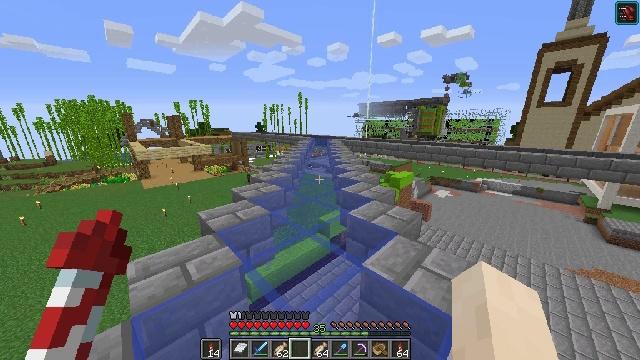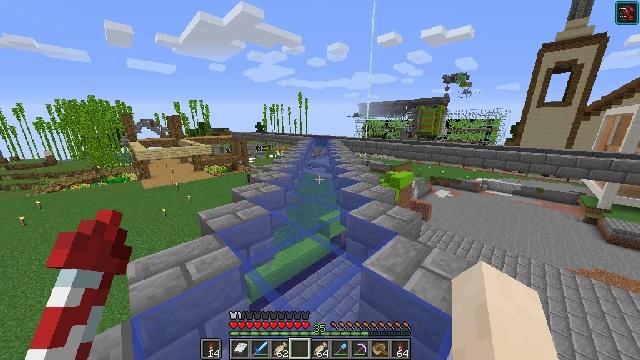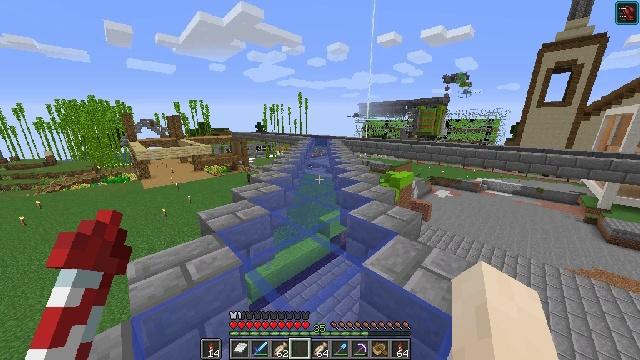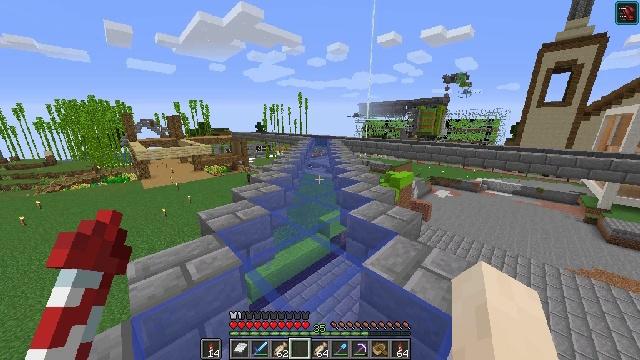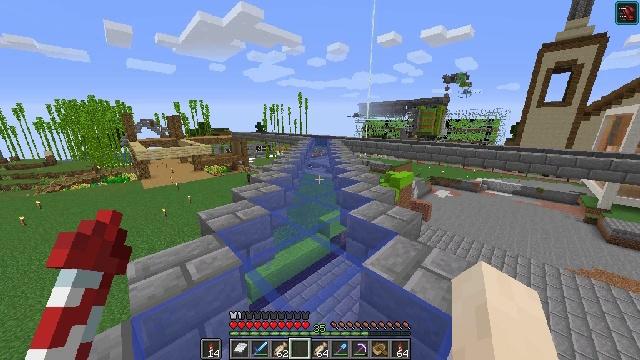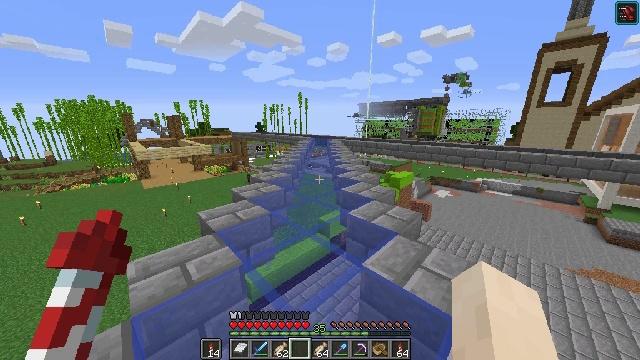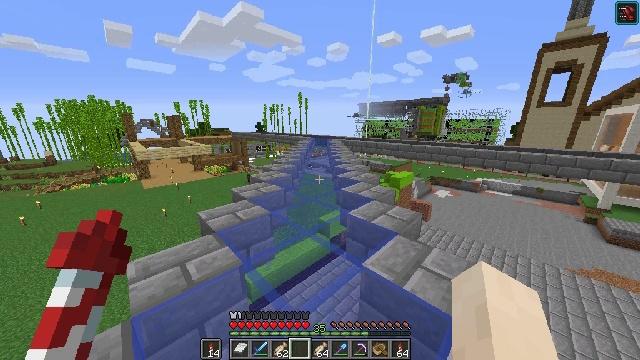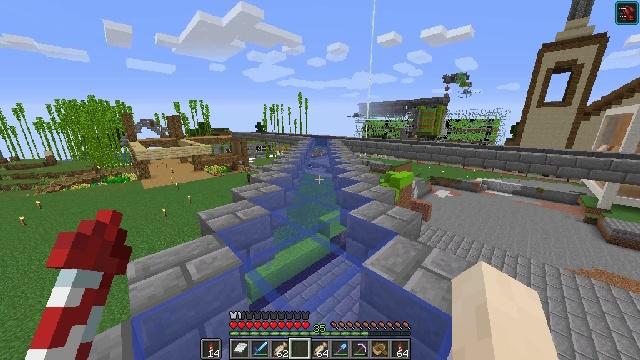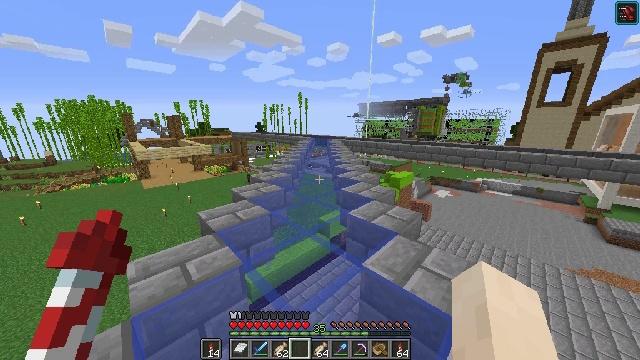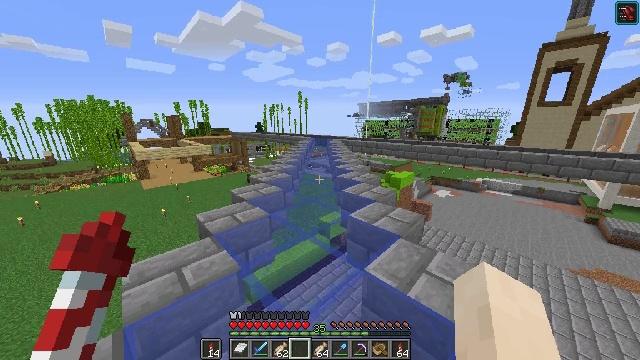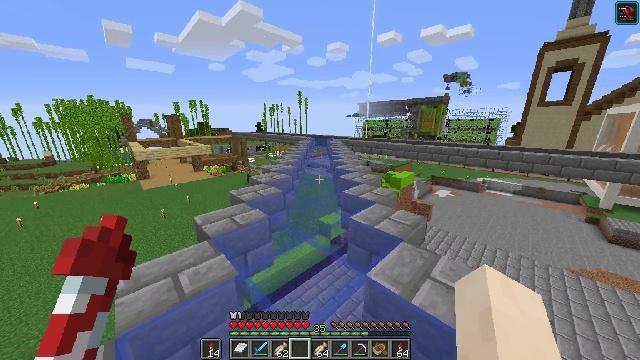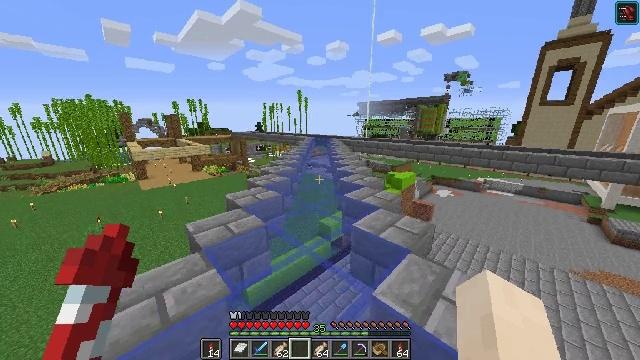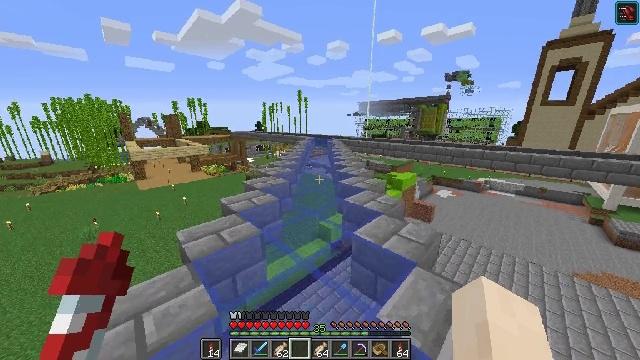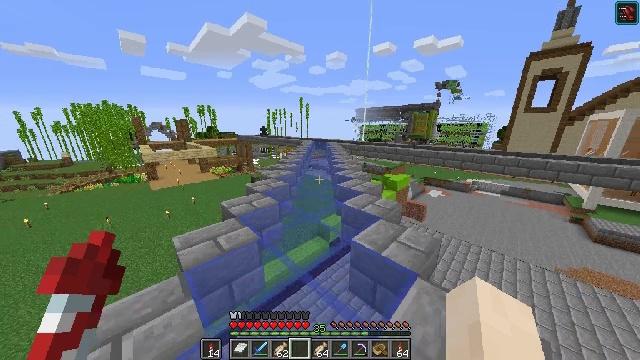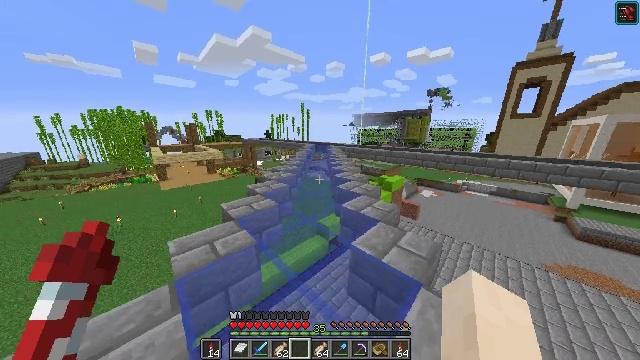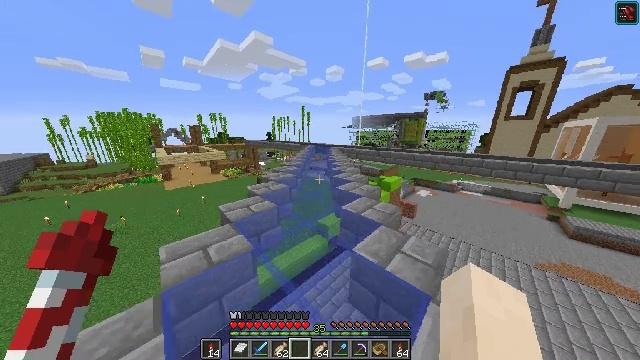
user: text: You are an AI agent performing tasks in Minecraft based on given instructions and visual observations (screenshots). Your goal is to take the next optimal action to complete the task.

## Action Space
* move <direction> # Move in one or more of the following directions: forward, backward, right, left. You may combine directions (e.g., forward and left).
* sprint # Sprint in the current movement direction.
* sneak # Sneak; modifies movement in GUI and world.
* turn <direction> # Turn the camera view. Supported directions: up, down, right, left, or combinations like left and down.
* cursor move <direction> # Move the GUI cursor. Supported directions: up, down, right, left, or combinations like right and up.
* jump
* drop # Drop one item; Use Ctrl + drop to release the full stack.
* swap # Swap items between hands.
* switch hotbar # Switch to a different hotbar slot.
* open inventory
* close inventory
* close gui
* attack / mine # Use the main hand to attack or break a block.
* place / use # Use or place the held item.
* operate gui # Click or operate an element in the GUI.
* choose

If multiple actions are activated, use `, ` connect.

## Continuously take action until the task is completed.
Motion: motion action
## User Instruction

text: Craft a map.
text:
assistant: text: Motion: no_op
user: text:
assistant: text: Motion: no_op
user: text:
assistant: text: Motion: no_op
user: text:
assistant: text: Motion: no_op
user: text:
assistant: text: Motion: no_op
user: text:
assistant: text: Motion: no_op
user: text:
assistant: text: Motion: no_op
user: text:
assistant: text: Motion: no_op
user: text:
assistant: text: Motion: move forward
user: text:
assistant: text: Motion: move forward
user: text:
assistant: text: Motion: no_op
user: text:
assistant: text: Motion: move forward
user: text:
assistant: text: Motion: move forward
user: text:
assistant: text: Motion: move forward
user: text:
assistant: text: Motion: move forward
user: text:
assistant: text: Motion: move forward
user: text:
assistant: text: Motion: move forward
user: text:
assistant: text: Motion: move forward
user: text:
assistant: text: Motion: move forward
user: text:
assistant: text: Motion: move forward
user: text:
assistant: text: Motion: move forward
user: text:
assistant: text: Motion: move forward
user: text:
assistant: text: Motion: move forward
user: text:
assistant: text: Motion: move forward
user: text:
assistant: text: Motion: move forward
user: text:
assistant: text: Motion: move forward
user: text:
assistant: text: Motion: move forward
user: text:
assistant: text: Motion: move forward
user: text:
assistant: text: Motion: move forward
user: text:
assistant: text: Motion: move forward